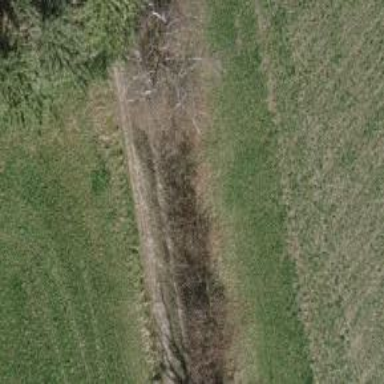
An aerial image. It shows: Track with very rough surface.